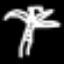
Label: palm tree